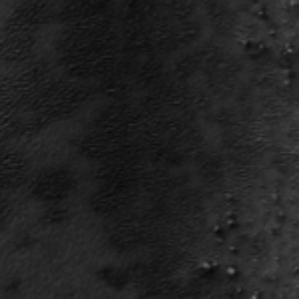
Label: frost